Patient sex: F
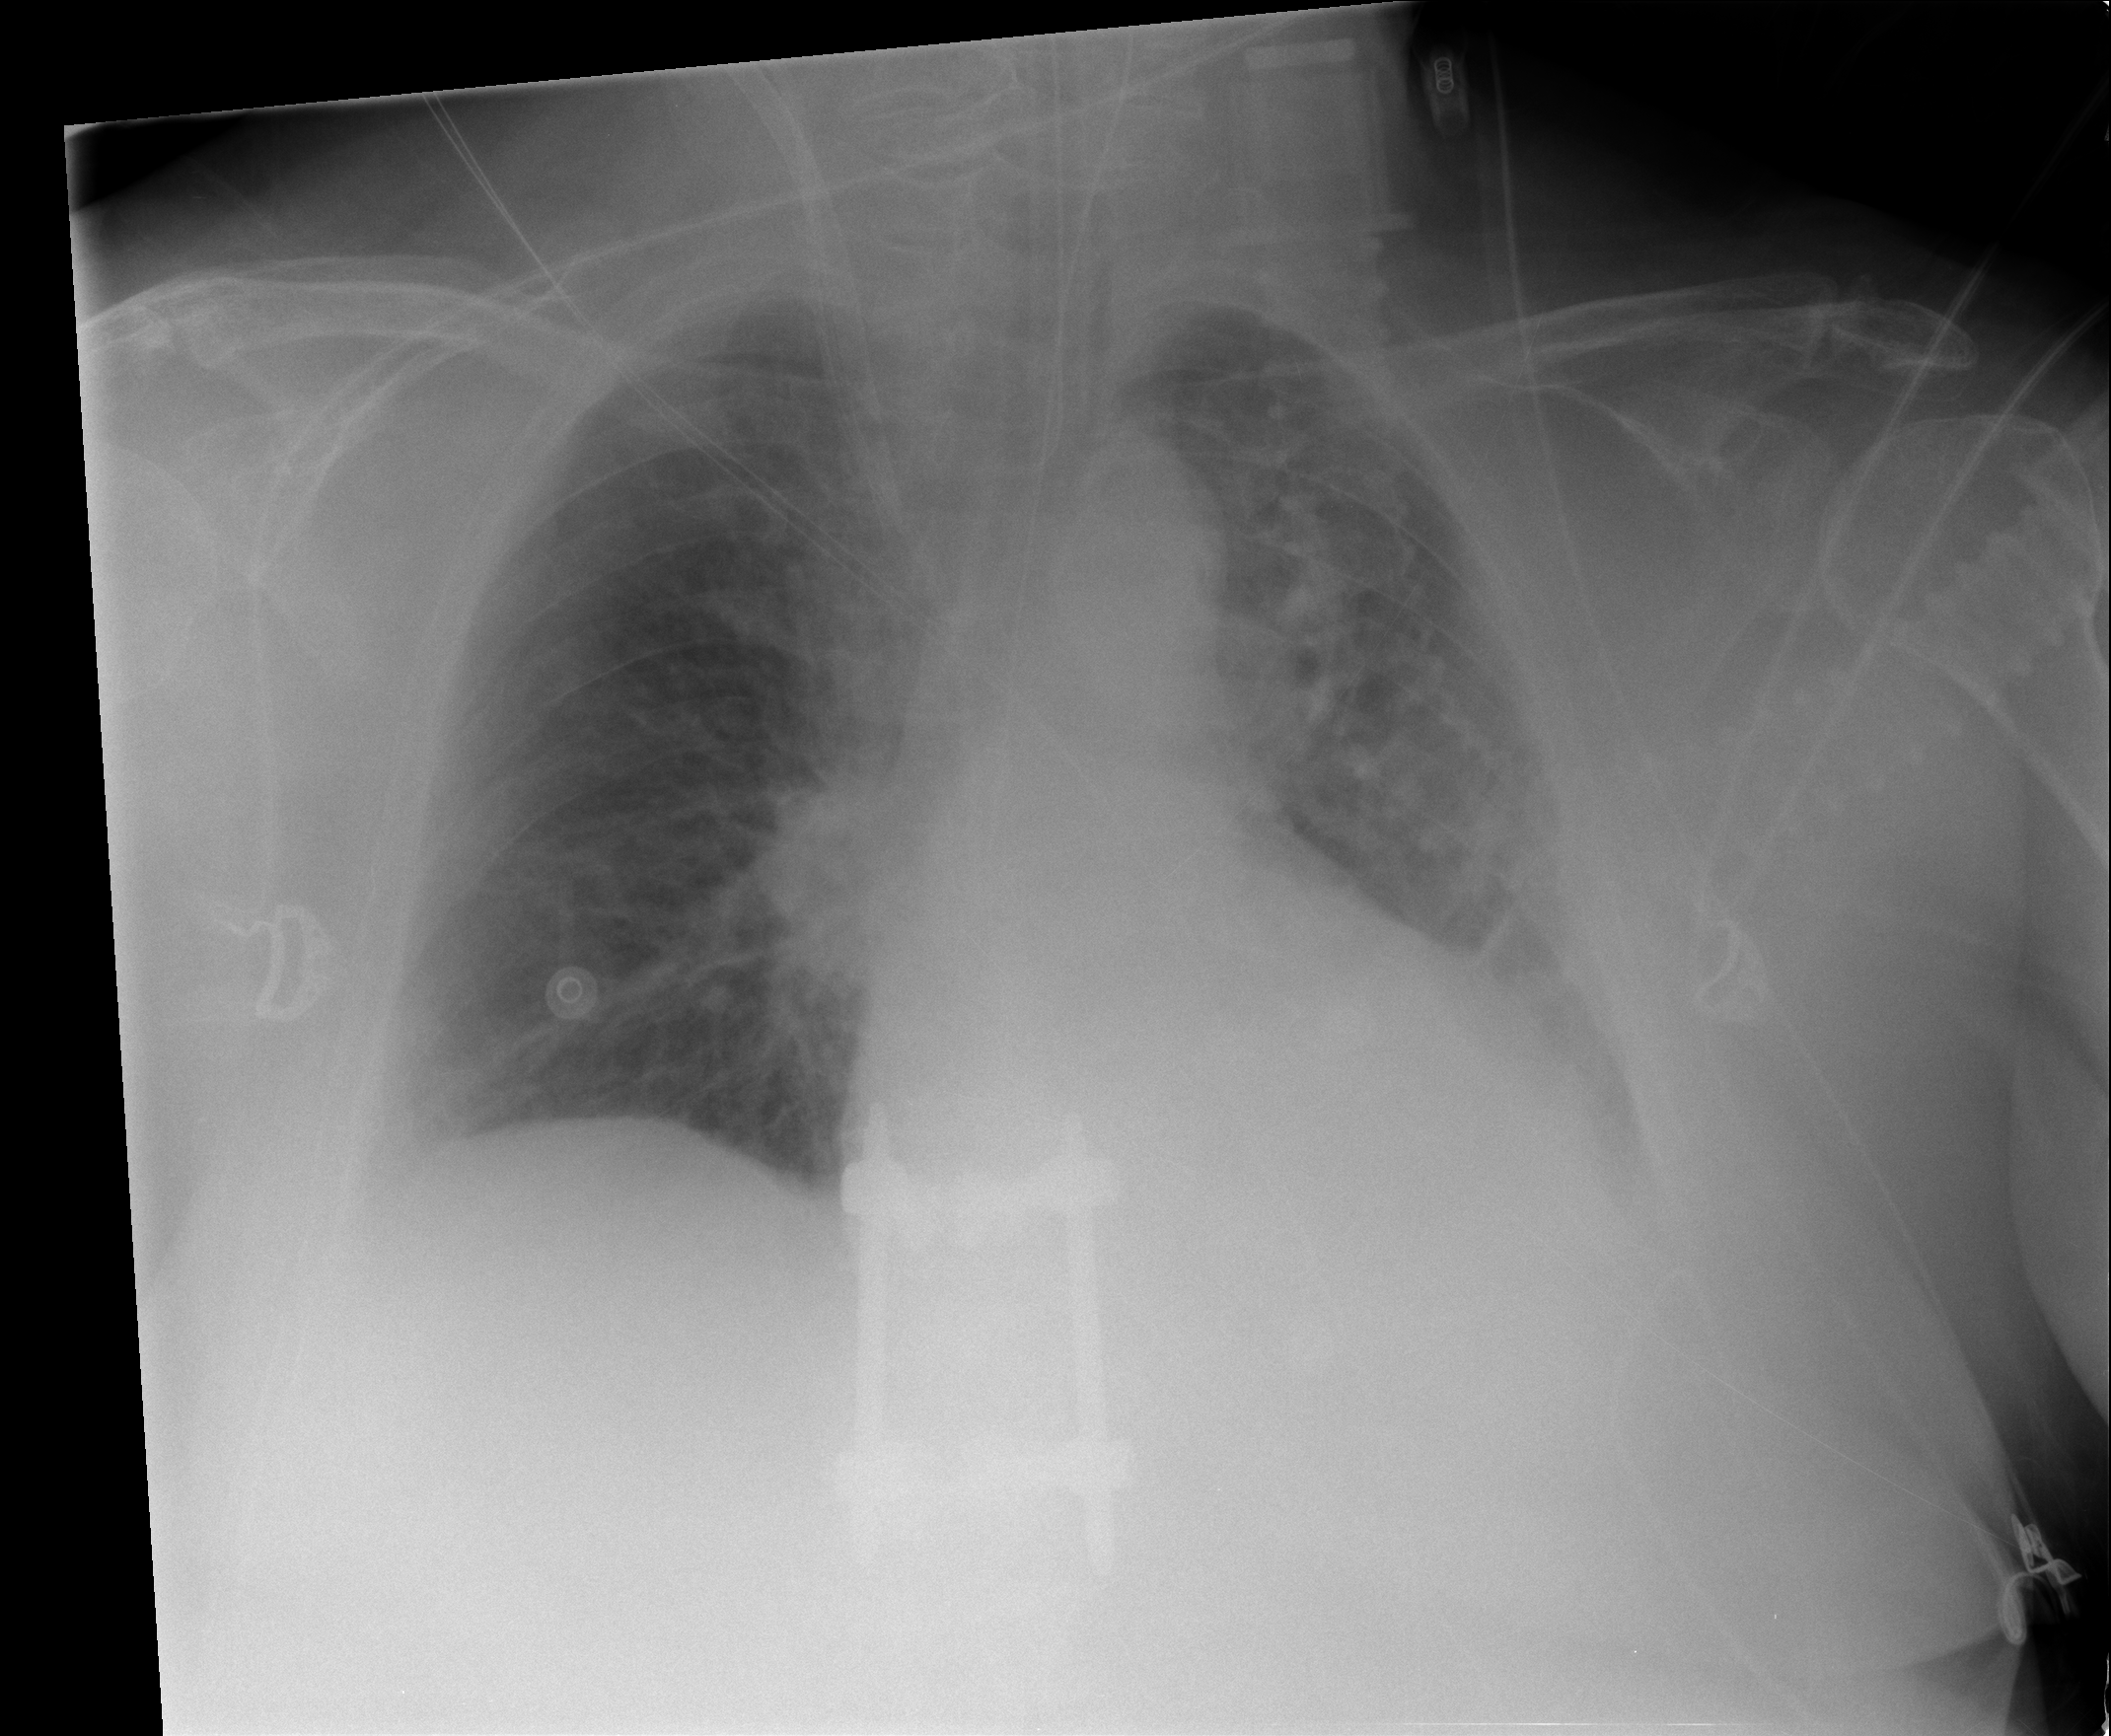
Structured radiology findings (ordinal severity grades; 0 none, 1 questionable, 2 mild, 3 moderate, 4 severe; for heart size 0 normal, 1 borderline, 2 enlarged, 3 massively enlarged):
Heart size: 0
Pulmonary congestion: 2
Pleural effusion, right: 0
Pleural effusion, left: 1
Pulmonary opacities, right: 0
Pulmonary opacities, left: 0
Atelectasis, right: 0
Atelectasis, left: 1